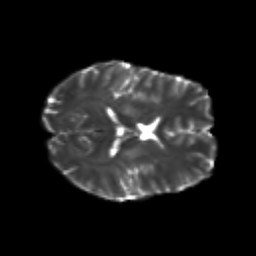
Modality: T2w
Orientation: axial
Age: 25
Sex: male
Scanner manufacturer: siemens
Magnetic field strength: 3 T
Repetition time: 3.5 s
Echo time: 0.113 s